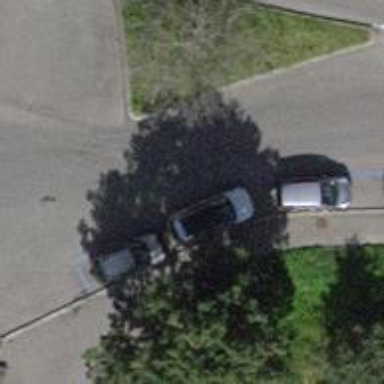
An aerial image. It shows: Residential road with asphalt surface. There is parallel parking available on the right lane.